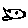
Label: fish